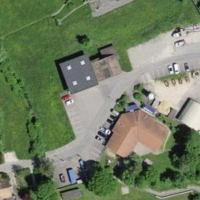
EUNIS habitat code: 54
Species observed at this site:
Phoenicurus ochruros
Ichthyosaura alpestris